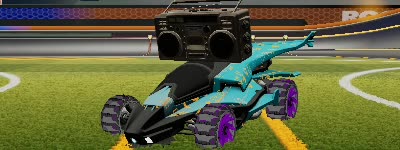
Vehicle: aftershock